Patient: sex F, age 31
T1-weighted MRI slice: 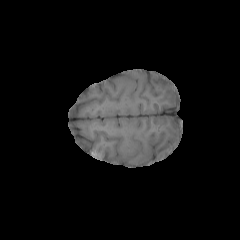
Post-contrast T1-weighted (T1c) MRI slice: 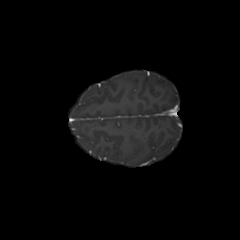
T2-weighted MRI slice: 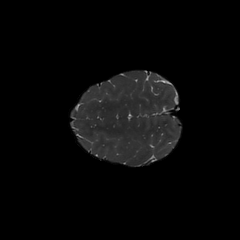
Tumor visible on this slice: no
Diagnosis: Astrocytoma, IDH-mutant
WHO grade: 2